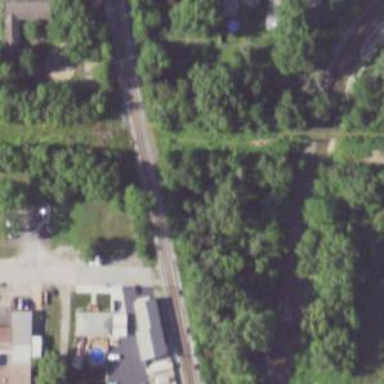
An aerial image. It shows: Single abandoned railway track.